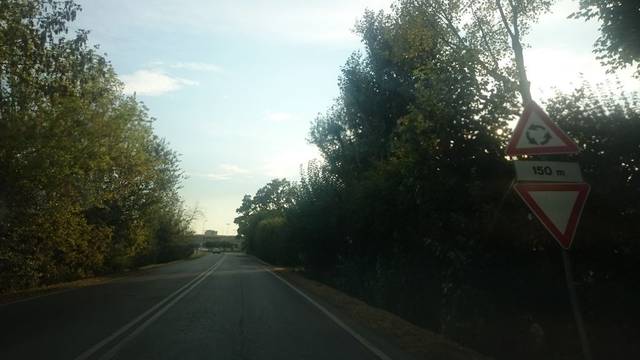
Region: Italy
Coordinates: 44.701, 10.656